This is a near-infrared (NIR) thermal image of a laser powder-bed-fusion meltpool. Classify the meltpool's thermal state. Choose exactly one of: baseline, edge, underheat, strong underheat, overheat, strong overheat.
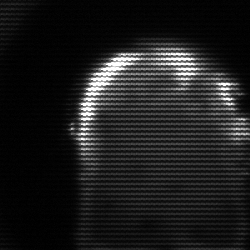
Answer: baseline